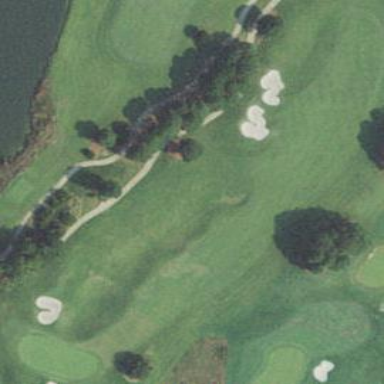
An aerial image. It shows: Grassy area designated as golf fairway.